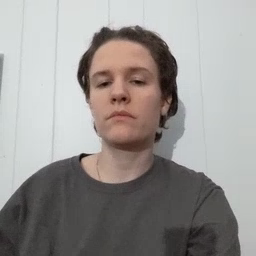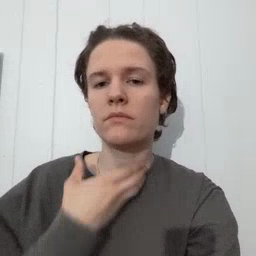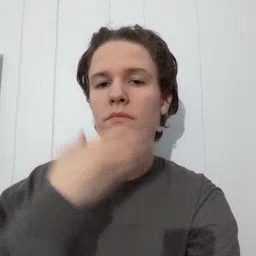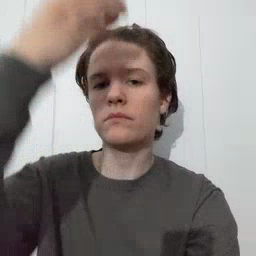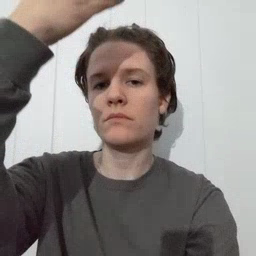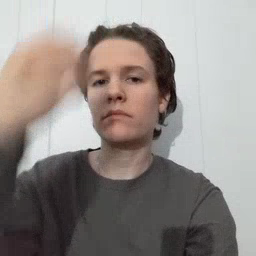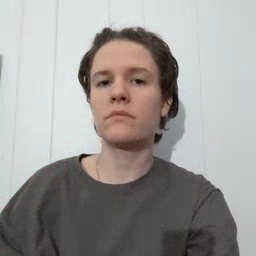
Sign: giraffe